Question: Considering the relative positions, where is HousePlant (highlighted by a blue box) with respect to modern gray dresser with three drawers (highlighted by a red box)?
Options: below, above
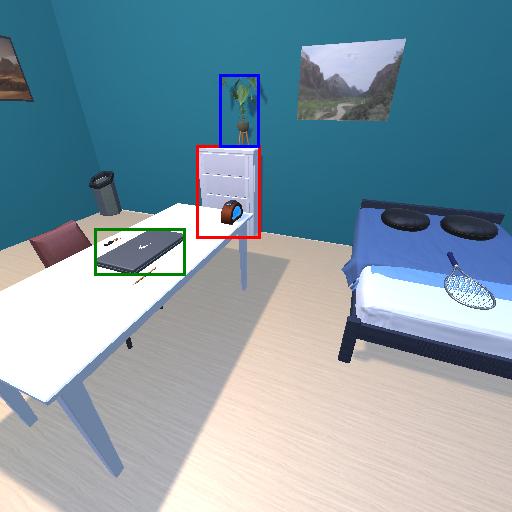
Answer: below